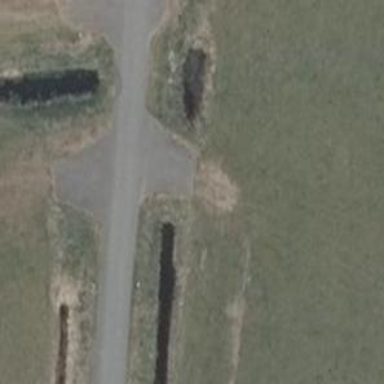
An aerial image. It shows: Culvert tunnel.